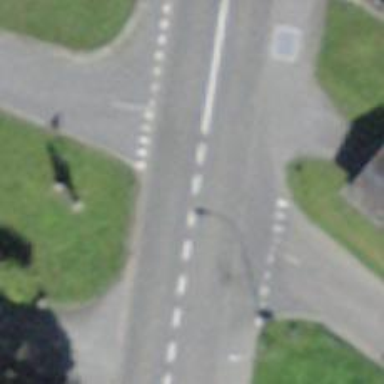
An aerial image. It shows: Asphalt road classified as primary highway.